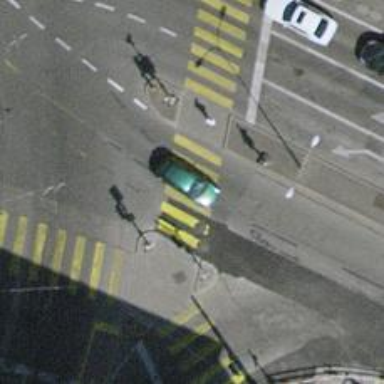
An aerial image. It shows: Crossing with traffic signals.